Interaction volume radius: 5 \u00c5
Interaction volume height: 10 \u00c5
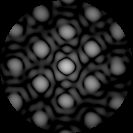
Disorder parameter: 0.2278